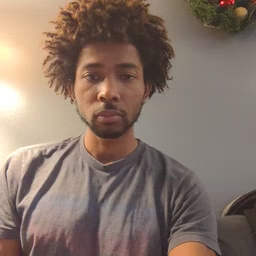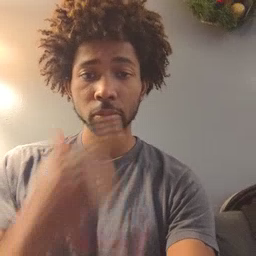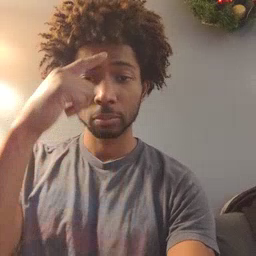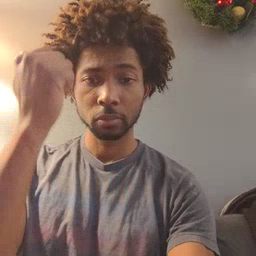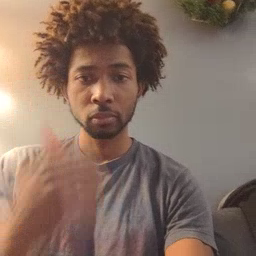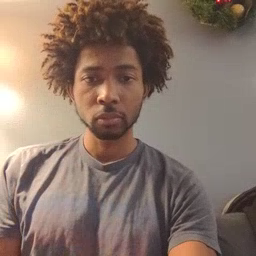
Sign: because